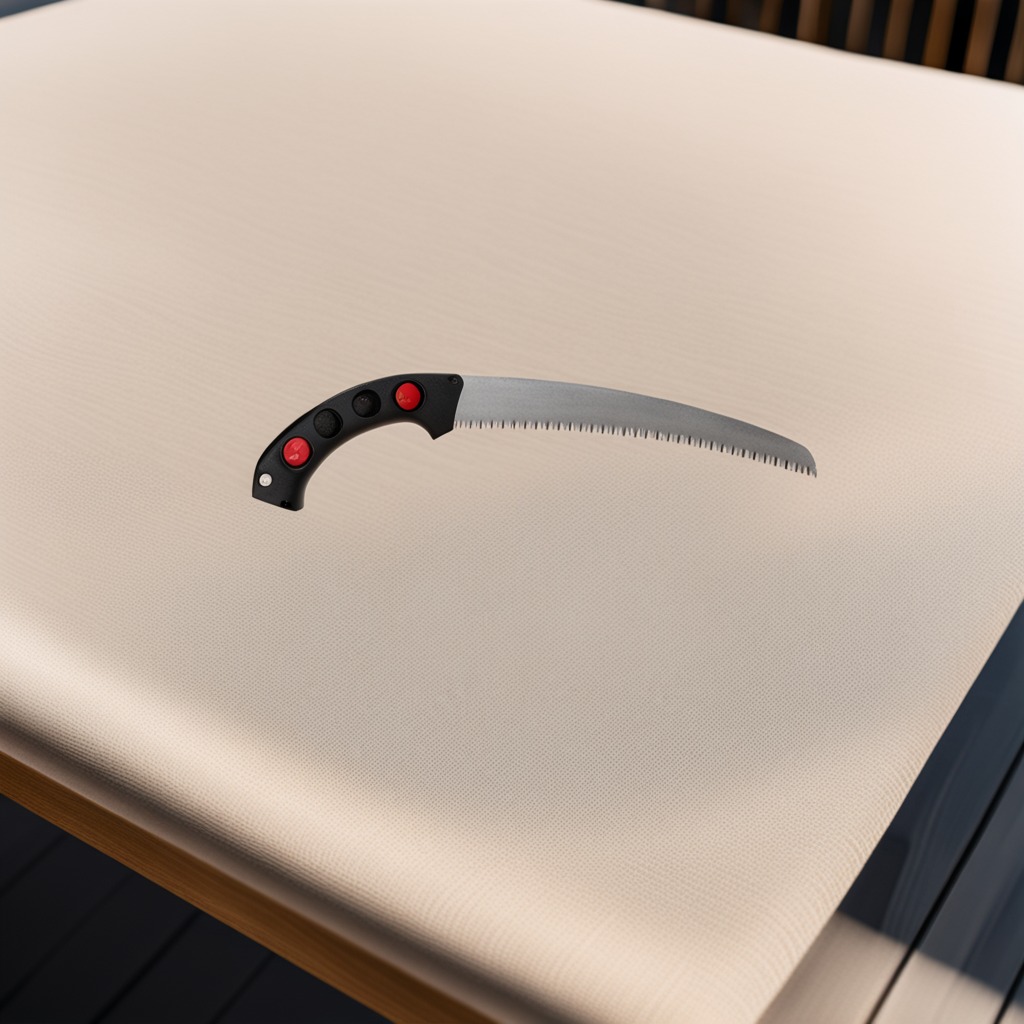
A handheld metal saw lies on a clean wooden table in an outdoor workshop during daytime bright natural light soft shadows worn but beneath the cloth.